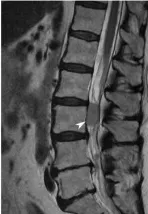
(A) Timeline of patient disease progression and treatment interventions.
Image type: radiology (mri)